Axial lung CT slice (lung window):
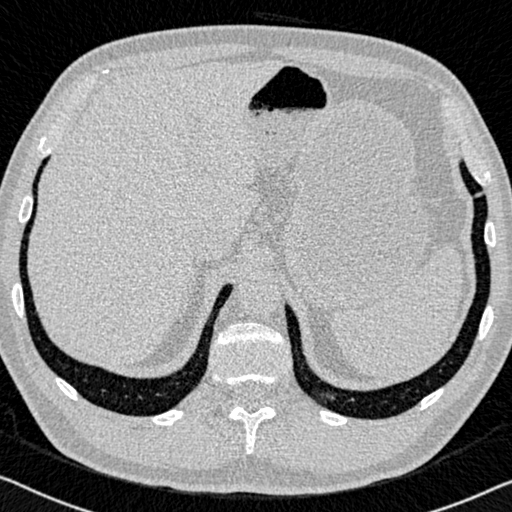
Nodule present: no